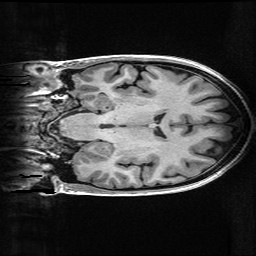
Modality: T1w
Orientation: coronal
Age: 30
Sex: male